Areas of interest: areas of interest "Sanqin Leisure Garden"
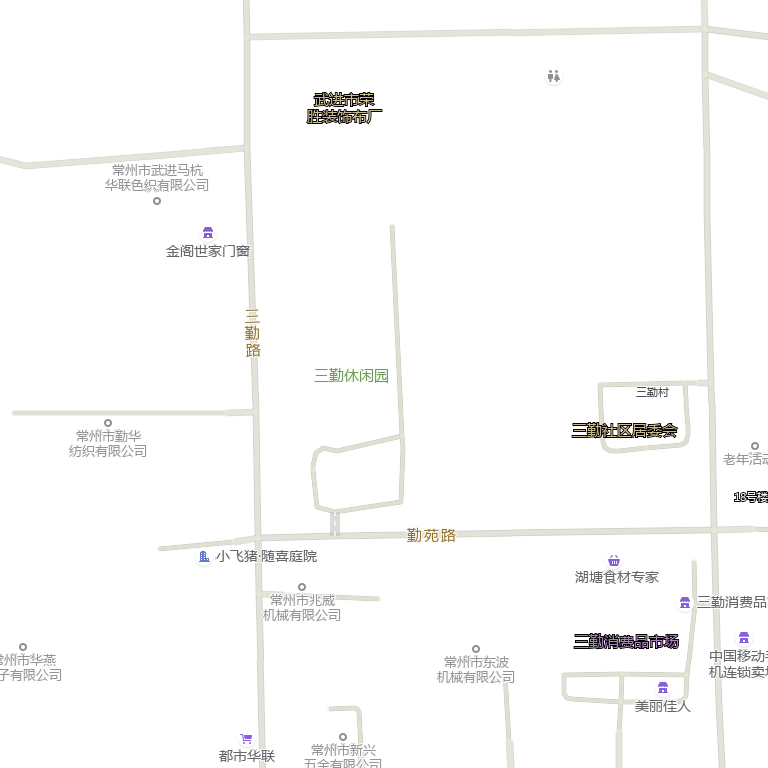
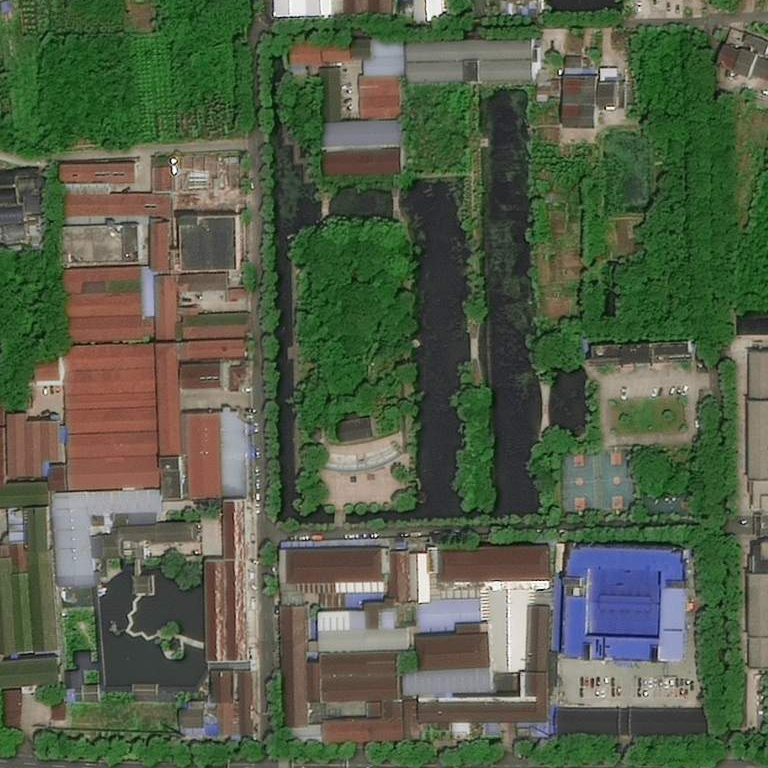